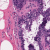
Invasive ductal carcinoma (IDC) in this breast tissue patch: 0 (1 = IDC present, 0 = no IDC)